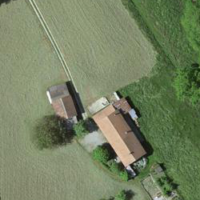
EUNIS habitat code: 52
Species observed at this site:
Phylloscopus collybita
Milvus migrans